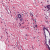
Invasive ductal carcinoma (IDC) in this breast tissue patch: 0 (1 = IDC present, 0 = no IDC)